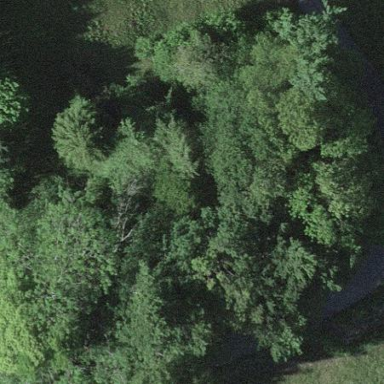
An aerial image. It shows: Mixed forest with variety of tree species.